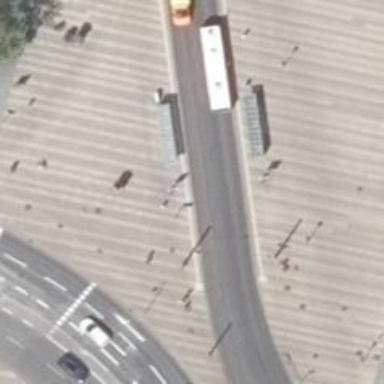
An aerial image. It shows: Tram stop position for public transport.